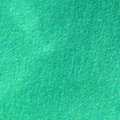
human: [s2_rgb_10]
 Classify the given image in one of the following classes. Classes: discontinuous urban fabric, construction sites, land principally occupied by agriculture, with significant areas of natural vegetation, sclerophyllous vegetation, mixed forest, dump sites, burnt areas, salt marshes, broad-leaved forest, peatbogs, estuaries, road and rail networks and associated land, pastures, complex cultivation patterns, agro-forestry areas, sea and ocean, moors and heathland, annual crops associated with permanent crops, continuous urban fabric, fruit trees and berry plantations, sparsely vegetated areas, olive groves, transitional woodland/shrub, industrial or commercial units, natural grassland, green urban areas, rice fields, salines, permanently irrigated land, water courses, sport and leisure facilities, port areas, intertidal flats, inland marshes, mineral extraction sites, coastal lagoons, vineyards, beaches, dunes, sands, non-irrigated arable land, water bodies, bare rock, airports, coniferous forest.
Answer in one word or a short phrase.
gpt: sea and ocean